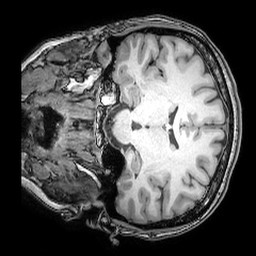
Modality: T1w
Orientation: coronal
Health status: ill
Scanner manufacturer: philips
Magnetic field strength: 3 T
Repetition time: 0.007 s
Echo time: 0.0035 s